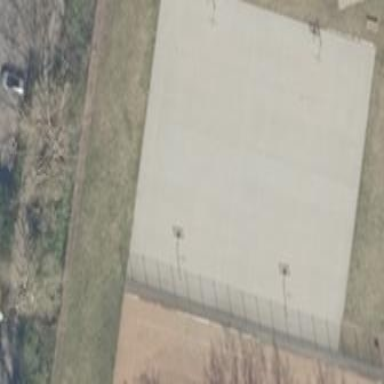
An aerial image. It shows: Basketball court on pitch.